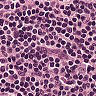
Metastatic tissue present: no